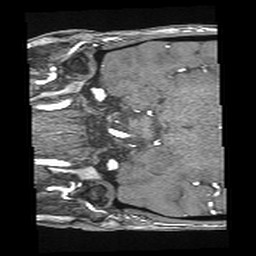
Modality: angio
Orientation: coronal
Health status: ill
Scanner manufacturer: siemens
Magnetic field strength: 3 T
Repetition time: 0.021 s
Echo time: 0.00343 s